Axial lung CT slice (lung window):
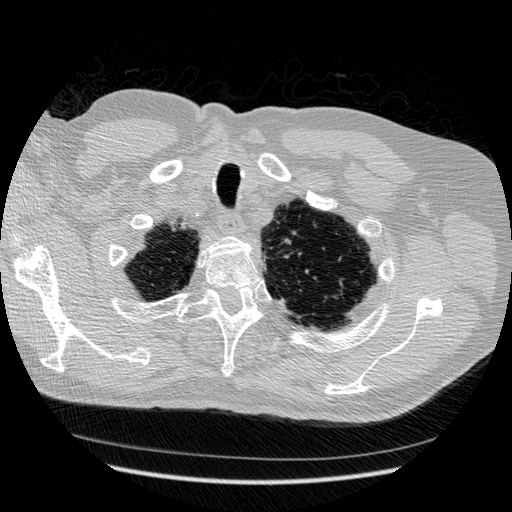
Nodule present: no